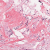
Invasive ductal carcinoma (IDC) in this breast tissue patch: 1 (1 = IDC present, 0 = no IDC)